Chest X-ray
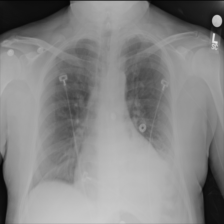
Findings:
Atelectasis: negative
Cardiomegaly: negative
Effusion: negative
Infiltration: negative
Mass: negative
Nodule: negative
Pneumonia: negative
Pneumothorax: negative
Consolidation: negative
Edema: negative
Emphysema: negative
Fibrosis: negative
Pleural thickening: negative
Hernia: negative